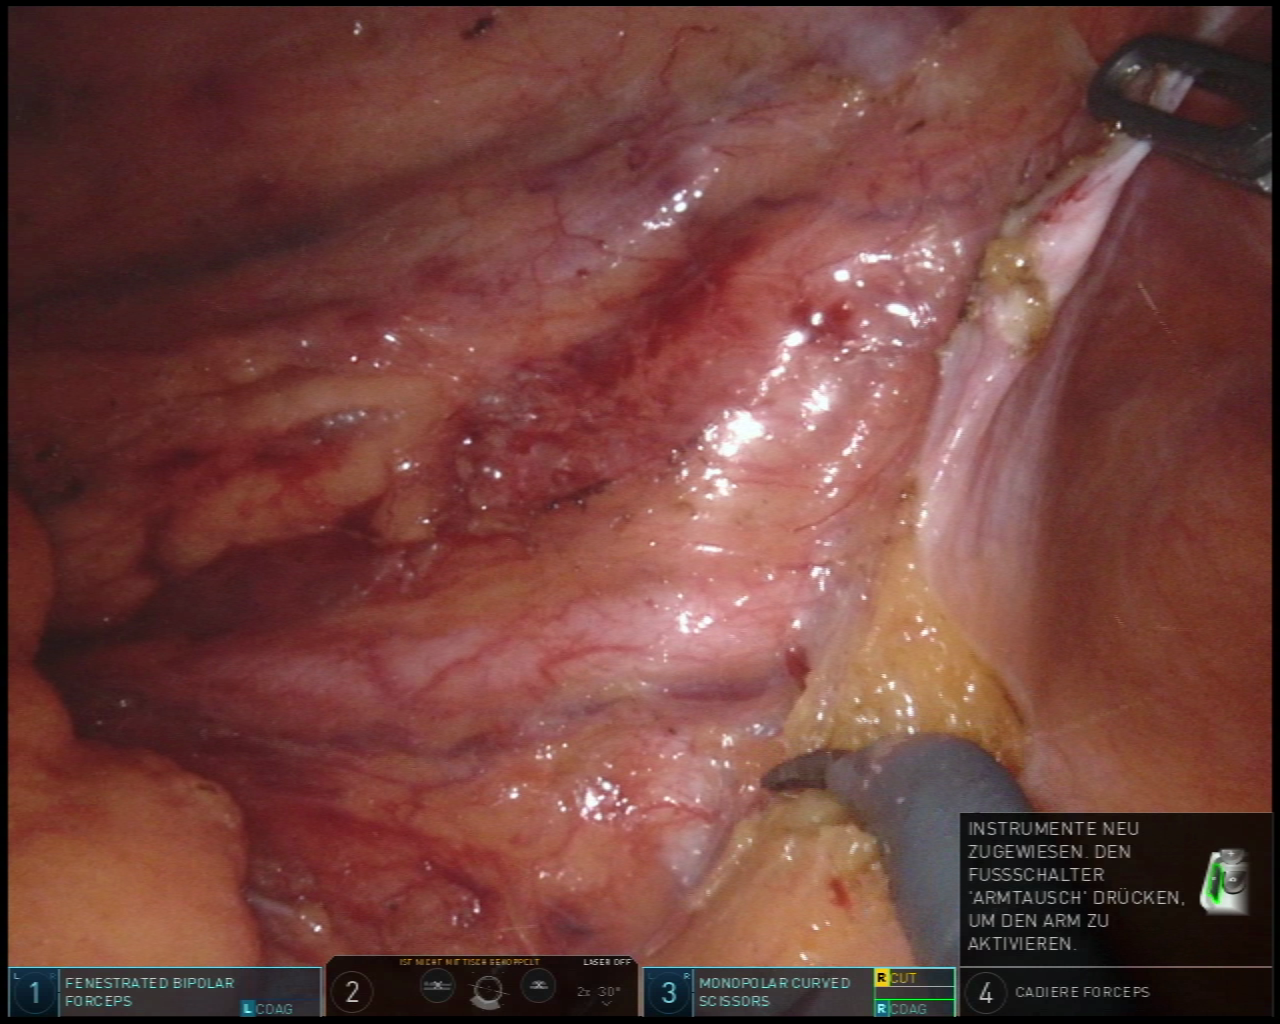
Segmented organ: ureter
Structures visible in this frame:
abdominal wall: yes
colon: no
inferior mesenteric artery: no
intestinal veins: no
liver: no
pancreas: no
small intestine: no
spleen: no
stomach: no
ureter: yes
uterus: no
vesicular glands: no